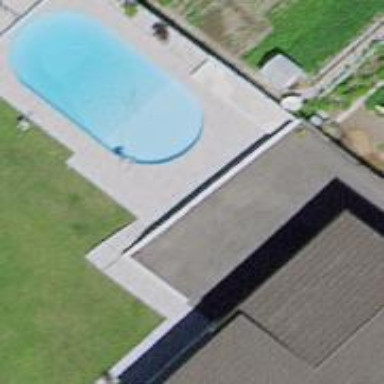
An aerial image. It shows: Swimming pool located in leisure land.